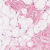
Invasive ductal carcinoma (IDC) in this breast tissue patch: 0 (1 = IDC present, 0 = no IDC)